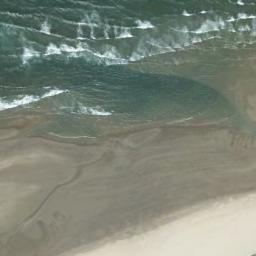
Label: beach